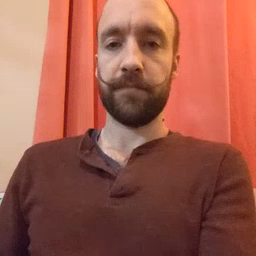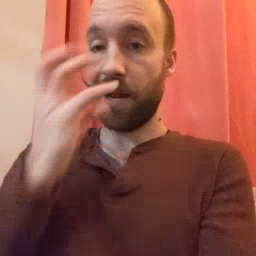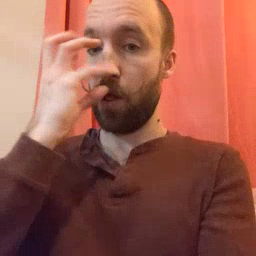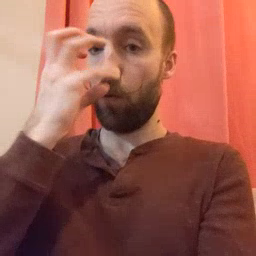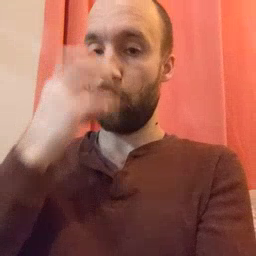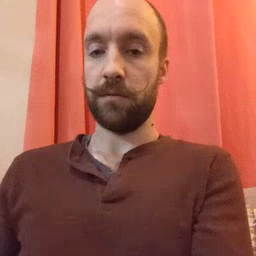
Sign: clown